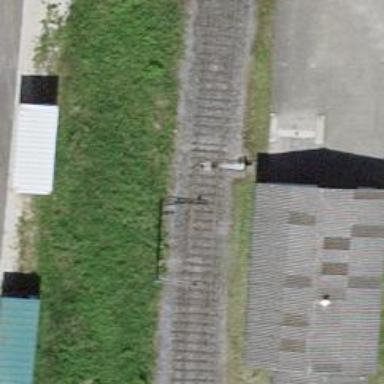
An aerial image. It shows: Railway switch.